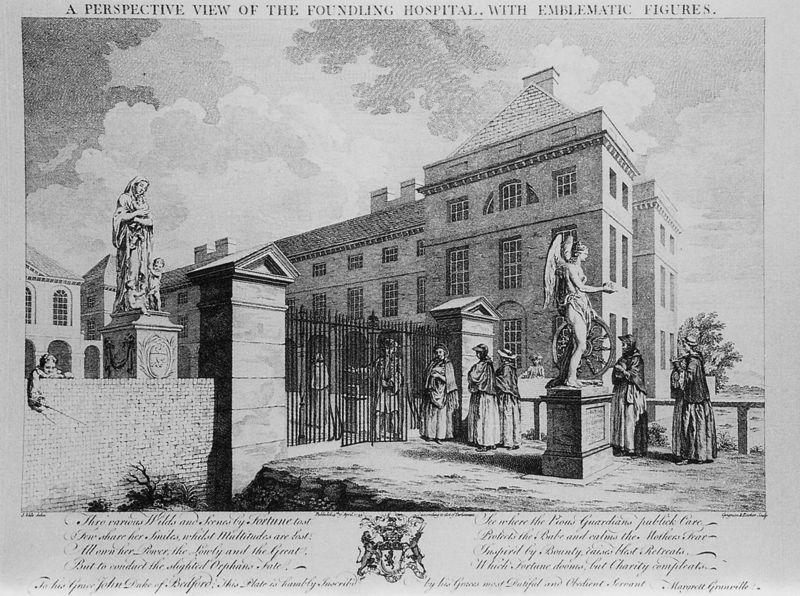
Titel: Eine Ansicht des Findelhauses mit emblematischen Figuren
Künstler: Charles Grignion
Schlagwörter: baum, himmel, weiß, menschen, grau, schwarz, zeichnung, haus, wolke, zaun, architektur, stein, wache, strauch, engel, statue, schrift, hof, rad, eingang, druckgraphik, text, portal, skulpturen, maria, schreibschrift, hospital, caritas